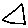
Label: triangle